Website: lowes
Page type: address-validator
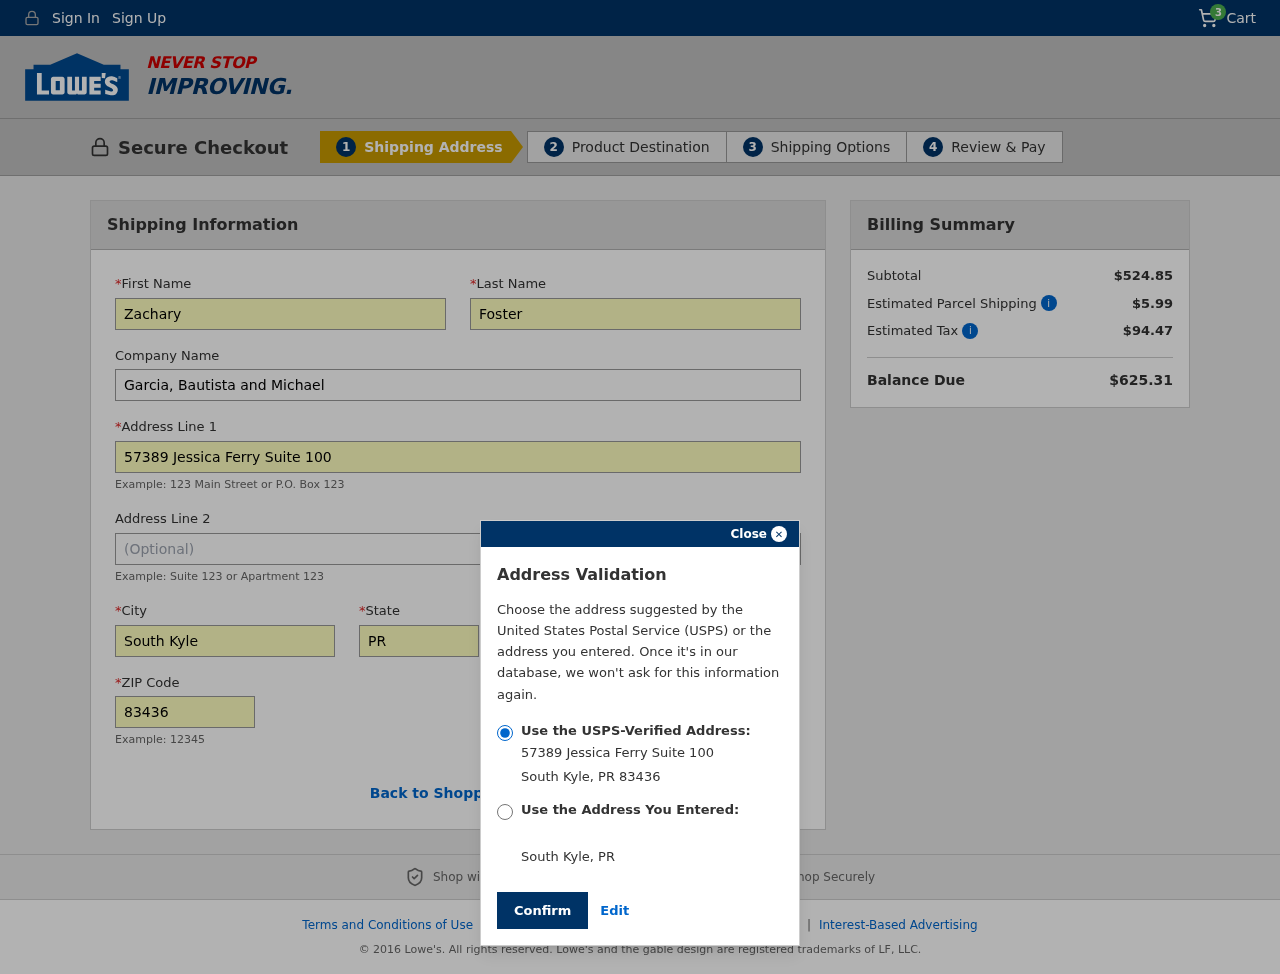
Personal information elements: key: PII_CITY
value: South Kyle
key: PII_COMPANY
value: Garcia, Bautista and Michael
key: PII_FIRSTNAME
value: Zachary
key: PII_LASTNAME
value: Foster
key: PII_POSTCODE
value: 83436
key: PII_STATE
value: PR
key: PII_STATE_ABBR
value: PR
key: PII_STREET
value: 57389 Jessica Ferry Suite 100
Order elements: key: ORDER_NUM_ITEMS
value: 3
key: ORDER_SUBTOTAL
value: $524.85
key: ORDER_SHIPPING_COST
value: $5.99
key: ORDER_TAX
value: $94.47
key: ORDER_TOTAL
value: $625.31